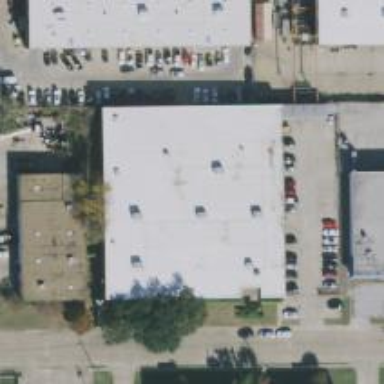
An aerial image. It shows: Warehouse building.